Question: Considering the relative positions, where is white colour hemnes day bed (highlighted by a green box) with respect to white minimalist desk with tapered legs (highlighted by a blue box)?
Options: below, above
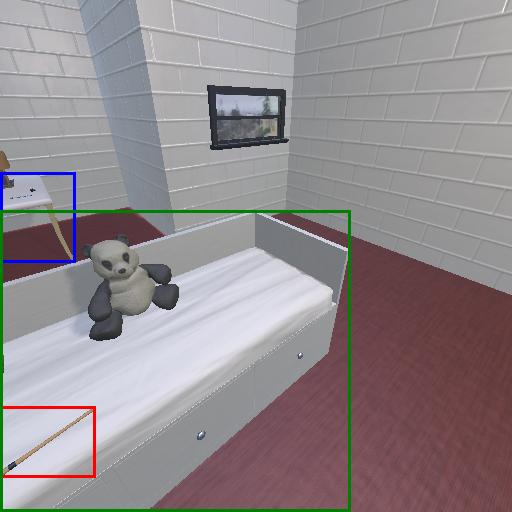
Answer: below